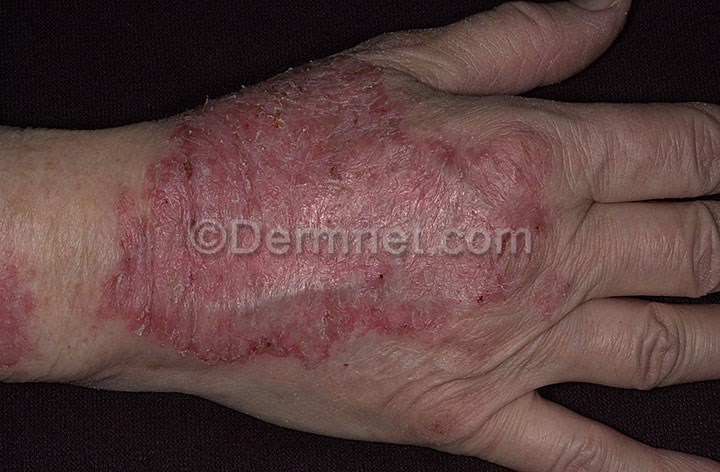
Disease: Atopic Dermatitis Photos